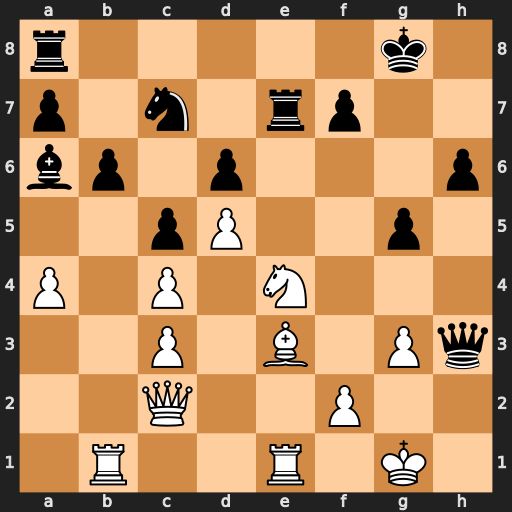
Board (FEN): r5k1/p1n1rp2/bp1p3p/2pP2p1/P1P1N3/2P1B1Pq/2Q2P2/1R2R1K1
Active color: w
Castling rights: -
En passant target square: -
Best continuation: Nf6+ Kg7 Qh7+ Kxf6 Bxg5+ hxg5 Qxh3 Rxe1+ Rxe1